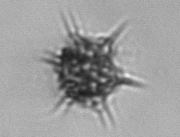
Label: Dictyocha